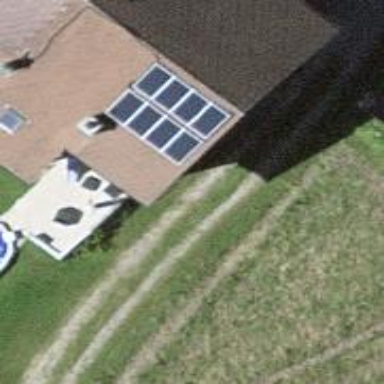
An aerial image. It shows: Solar power generator utilizing photovoltaic technology with solar photovoltaic panels.